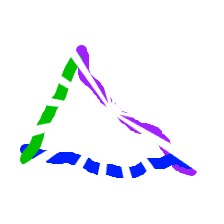
Shape: triangle